\fontsize{14pt}{16pt}\selectfont
\RaggedRight

阅读理解：通过学习三角函数，我们知道在直角三角形中，一个锐角的大小，与两条边长的比值相互唯一确定，因此边长与角的大小之间可以相互转化. 类似地，可以在等腰三角形中，建立边角之间的联系. 我们定义：等腰三角形中底边与腰的比叫做顶角正对(sad). 如图1，在$\triangle ABC$中，$AB=AC$，顶角$A$的正对记作$\text{sad}A$，这时$\text{sad}A=$底边$\div$腰$=\dfrac{CB}{BA}$. 容易知道一个角的大小，与这个角的正对值也是相互唯一确定的. 根据上述角的正对定义，解下列问题：

\vspace{0.5em}

(1) 计算：$\text{sad}60^\circ = \underline{\qquad}$；

\vspace{0.5em}

(2) 对于$0^\circ < A < 90^\circ$，$\angle A$的正对值$\text{sad}A$的取值范围是$\underline{\qquad}$；

\vspace{0.5em}

(3) 如（3）图，已知$\sin A = \dfrac{3}{5}$，$\angle BCA = 90^\circ$，其中$\angle A$为锐角，试求$\text{sad}A$的值.
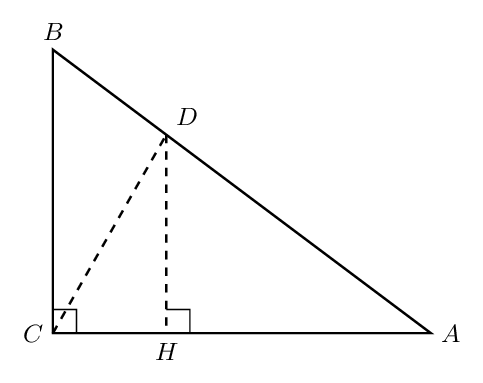
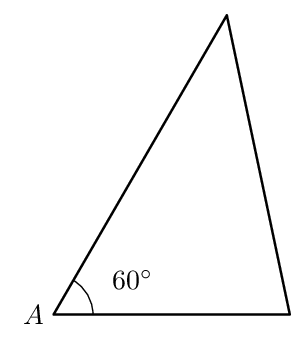
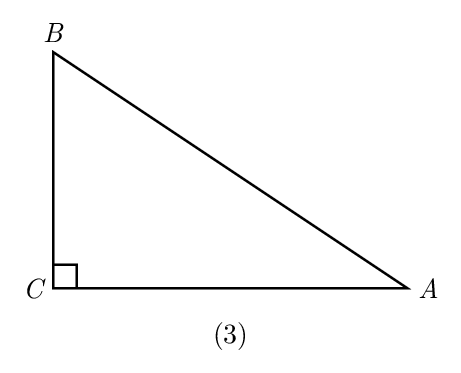
【解答】
\fontsize{14pt}{16pt}\selectfont
\RaggedRight

【答案】(1)$\text{sad}60^\circ = 1$

(2)$0 < \text{sad}A < \sqrt{2}$

(3)$\dfrac{\sqrt{10}}{5}$

【分析】本题是三角形综合题，主要考查了新定义、三角函数、等腰三角形的性质、勾股定理等知识点，理解新定义是解此题的关键.

（1）先求出底角度数，判断出三角形为等边三角形，再根据正对定义解答即可；

（2）求出0度和90度时等腰三角形底和腰的比即可；

（3）由$\sin\angle A = \dfrac{BC}{AB} = \dfrac{3}{5}$，令$BC = 3a$，$AB = 5a$，则$AC = 4a$，$\cos A = \dfrac{4}{5}$，在$AB$上取点$D$，使$AD = AC = 4a$，连接$CD$，作$DH \perp AC$，$H$为垂足，表示出$DH$、$AH$的长，再计算出$CH$、$CD$，最后由正对的定义即可求解.

【详解】（1）解：根据正对定义可得：

当顶角为$60^\circ$时，等腰三角形底角为$\dfrac{180^\circ - 60^\circ}{2} = 60^\circ$，则三角形为等边三角形，

$\therefore \text{sad}60^\circ = \text{底边} \div \text{腰长} = 1$，

故答案为：$1$；

（2）解：当$\angle A$接近$0^\circ$时，底边长接近$0$，由定义知$\text{sad}A$接近$0$，

当$\angle A$接近$90^\circ$时，等腰三角形的底接近腰的$\sqrt{2}$倍，由定义知$\text{sad}A$接近$\sqrt{2}$，

$\therefore \angle A$的正对值$\text{sad}A$的取值范围是$0 < \text{sad}A < \sqrt{2}$，

故答案为：$0 < \text{sad}A < \sqrt{2}$；

（3）解：如图，

fig1

在$\triangle ABC$中，$\angle ACB = 90^\circ$，$\sin\angle A = \dfrac{BC}{AB} = \dfrac{3}{5}$，

令$BC = 3a$，$AB = 5a$，则$AC = \sqrt{AB^2 - BC^2} = \sqrt{(5a)^2 - (3a)^2} = 4a$，$\cos A = \dfrac{AC}{AB} = \dfrac{4a}{5a} = \dfrac{4}{5}$，

在$AB$上取点$D$，使$AD = AC = 4a$，连接$CD$，作$DH \perp AC$，$H$为垂足，

$\therefore DH = AD \cdot \sin\angle A = 4a \cdot \dfrac{3}{5} = \dfrac{12a}{5}$，$AH = AD \cdot \cos A = 4a \times \dfrac{4}{5} = \dfrac{16a}{5}$，

$\therefore CH = AC - AH = 4a - \dfrac{16a}{5} = \dfrac{4a}{5}$，$CD = \sqrt{CH^2 + DH^2} = \sqrt{\left(\dfrac{4}{5}a\right)^2 + \left(\dfrac{12a}{5}\right)^2} = \dfrac{4\sqrt{10}}{5}a$，

$\therefore \text{sad}A = \dfrac{CD}{AD} = \dfrac{\dfrac{4\sqrt{10}}{5}a}{4a} = \dfrac{\sqrt{10}}{5}$.
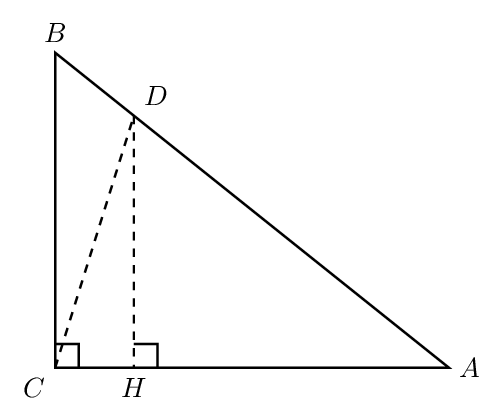